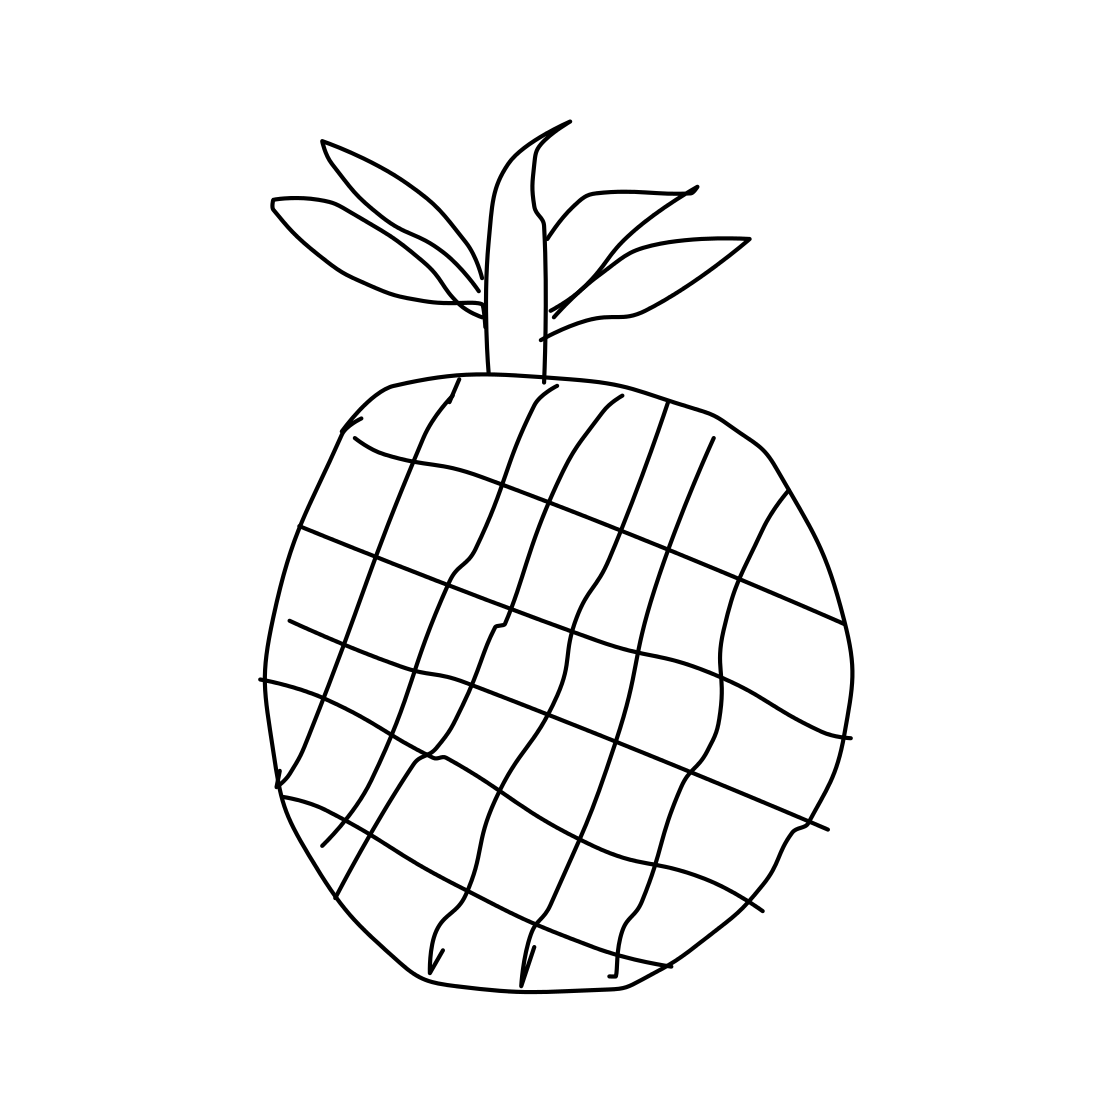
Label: pineapple